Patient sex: M
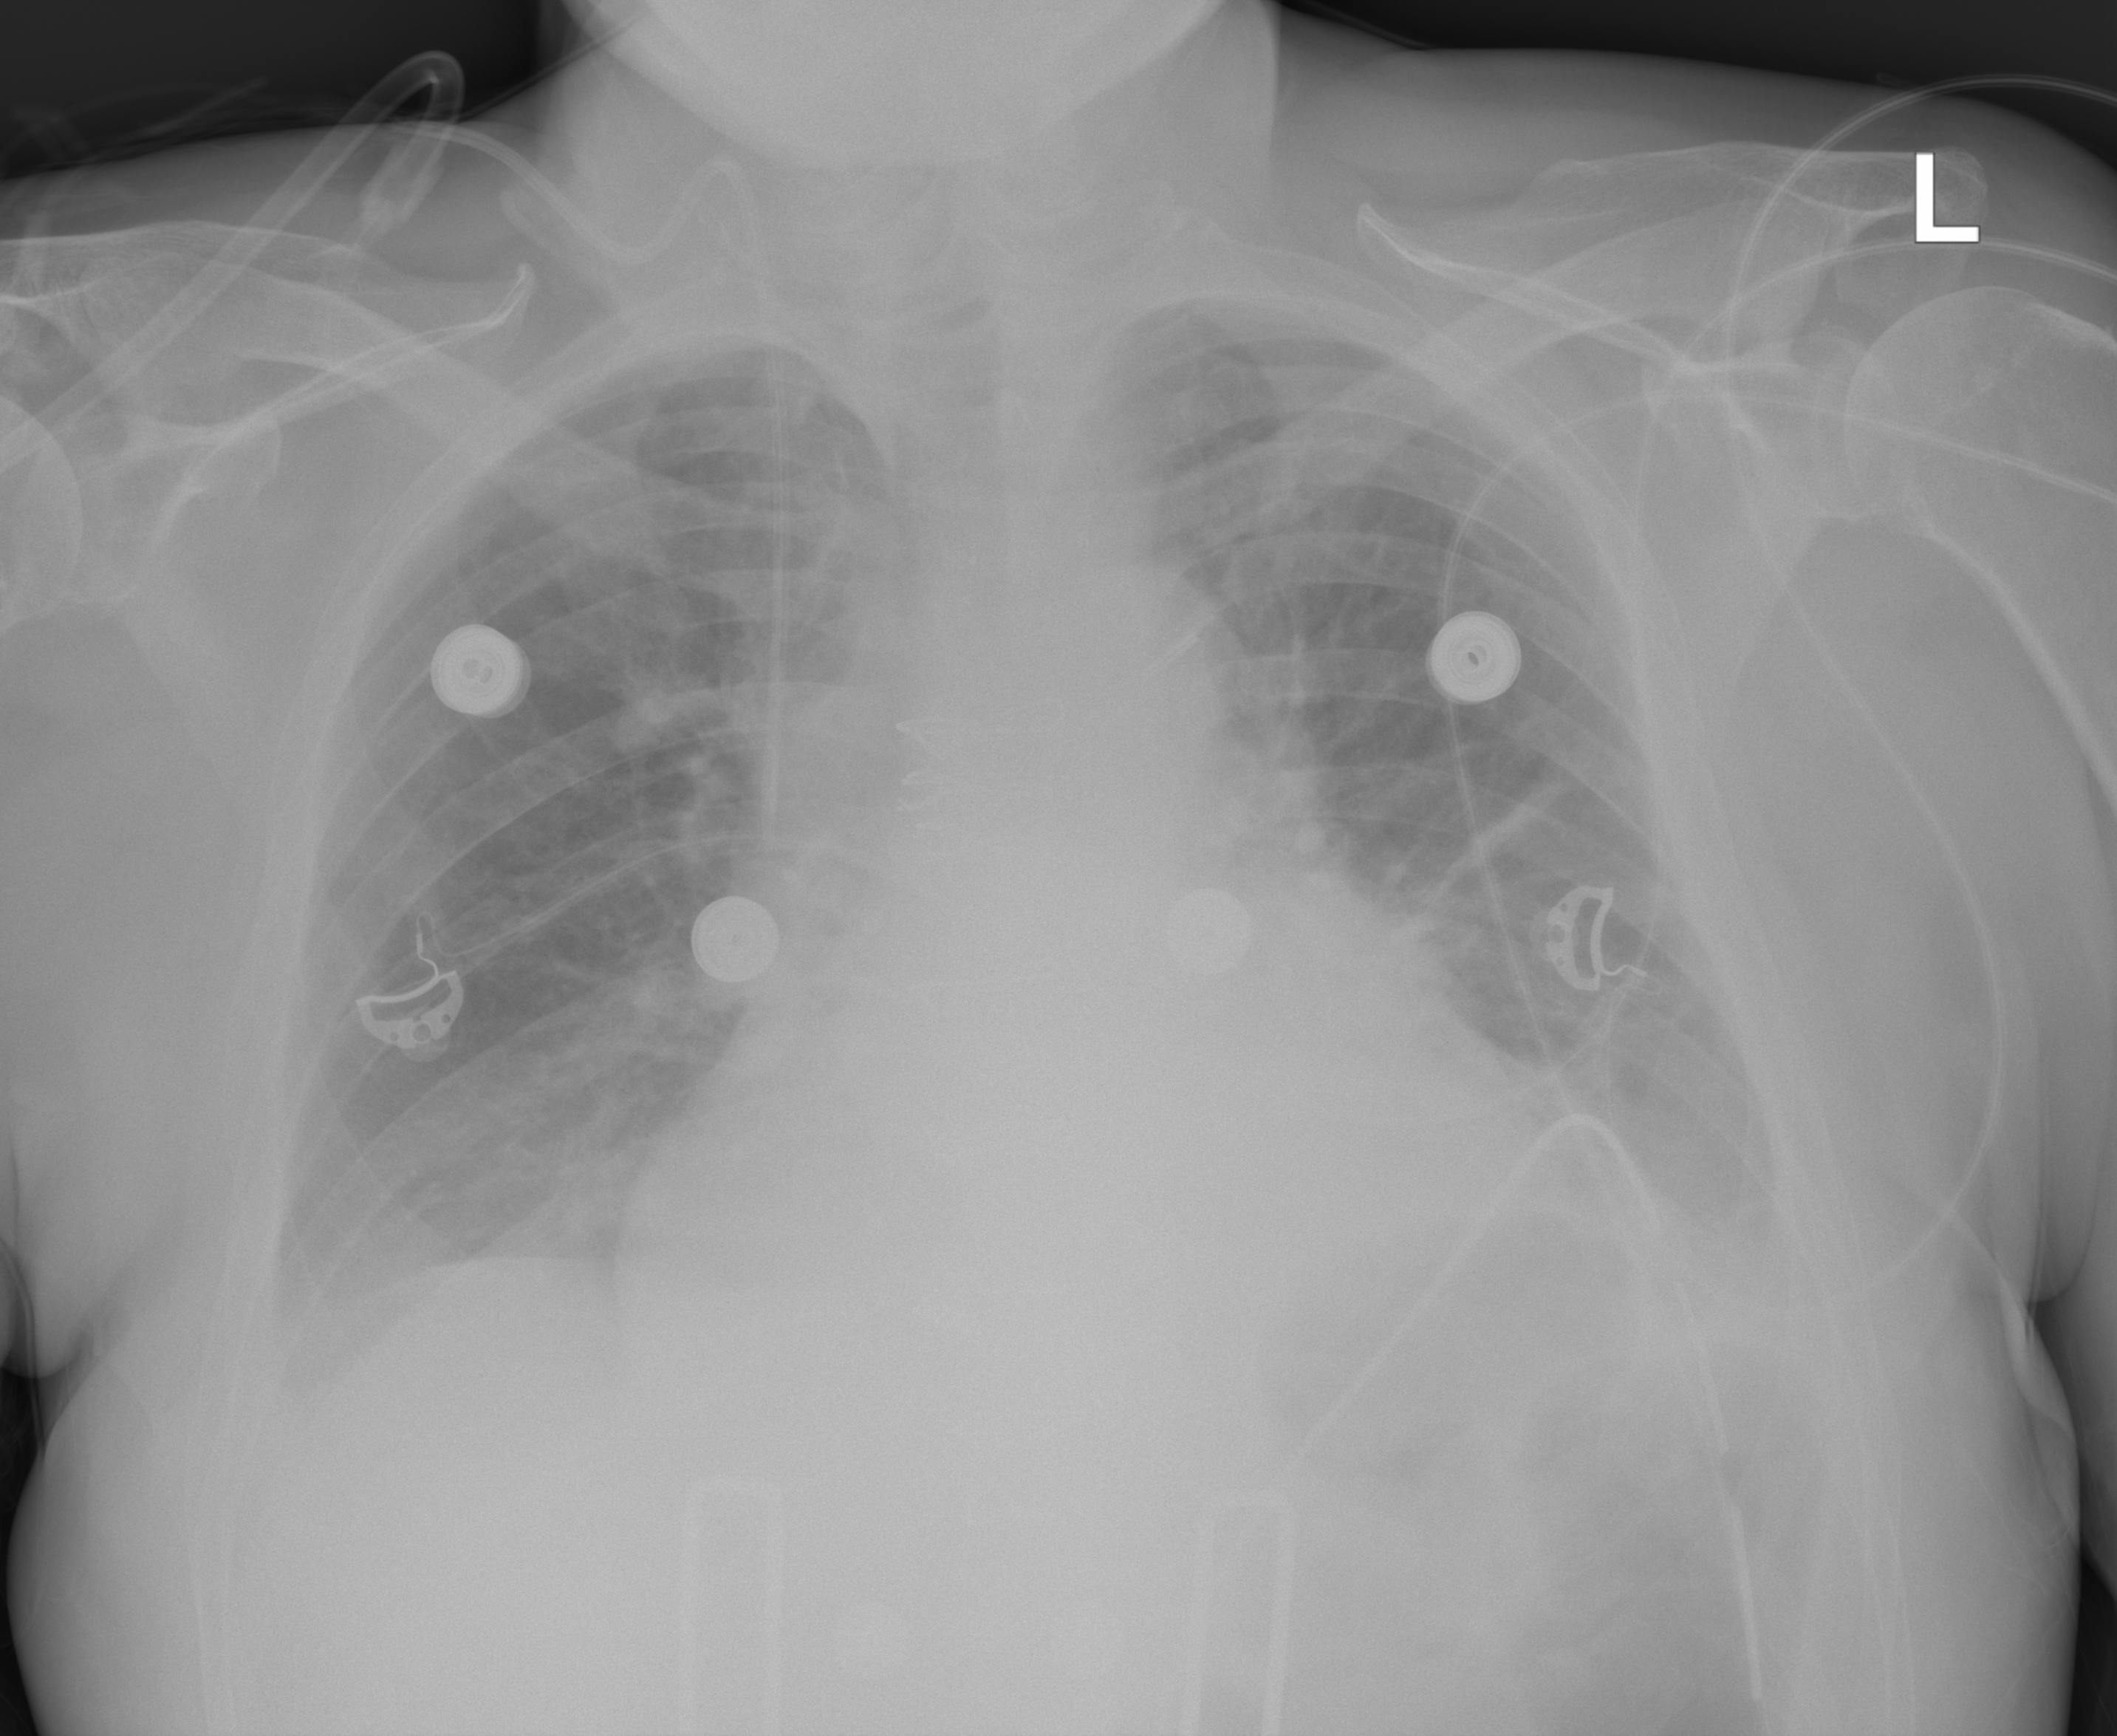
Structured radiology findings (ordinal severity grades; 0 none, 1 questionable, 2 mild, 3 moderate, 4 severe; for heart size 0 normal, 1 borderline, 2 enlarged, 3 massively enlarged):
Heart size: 2
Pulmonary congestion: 2
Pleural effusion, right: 2
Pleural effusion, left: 2
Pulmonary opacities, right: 0
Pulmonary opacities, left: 0
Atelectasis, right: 2
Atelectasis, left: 2